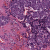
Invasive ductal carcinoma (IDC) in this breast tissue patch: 1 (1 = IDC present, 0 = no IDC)